Question: I'm surprised that googling this does not give me any results. Anyway here's my problem when using 'socket.io':

When I check further, it was from socket.io index.js source file (line 28) that's causing problem:
'var clientSource = read(require.resolve('socket.io-client/socket.io.js'), 'utf-8');'
So require.resolve() is not a function, I suspect at first it was my node version but no, I have updated to latest and it still persists.
I'm using browserify and gulp to generate the app file.
Anyone has a a fix on this? Thanks
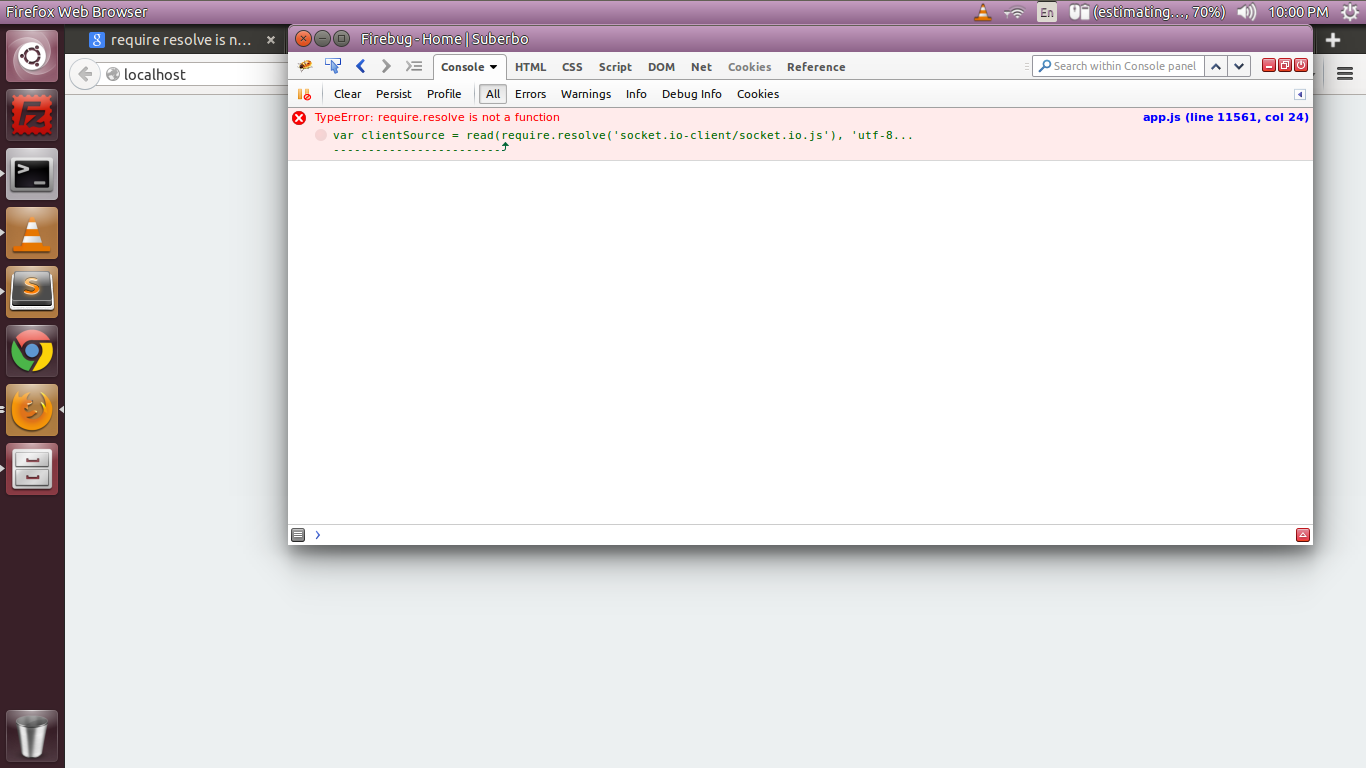
Answer: 'browserify' implementation of 'require' doesn't have 'resolve' method.
for obvious reasons, you can't run 'socket.io' server inside browser. If you really want a socket.io client, you should require 'socket.io-client' (readme says it is browserify-compatible).